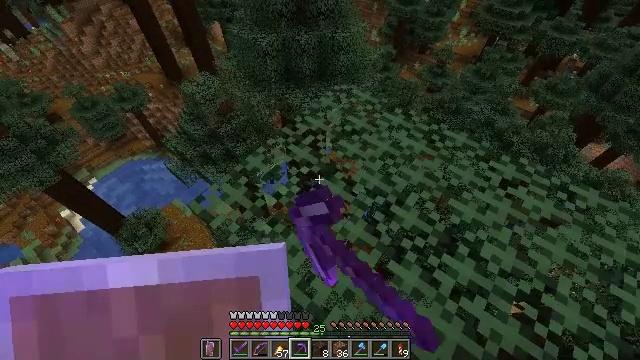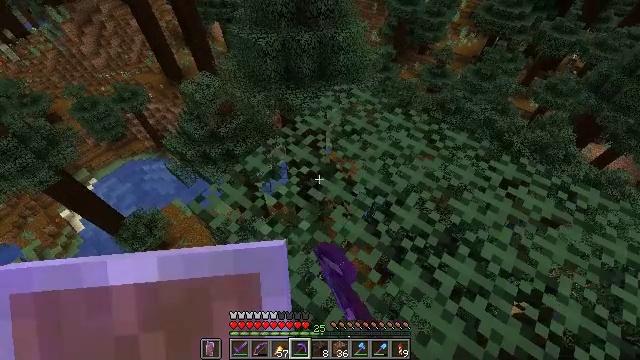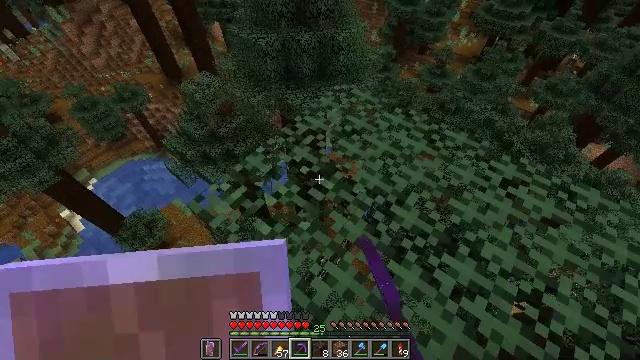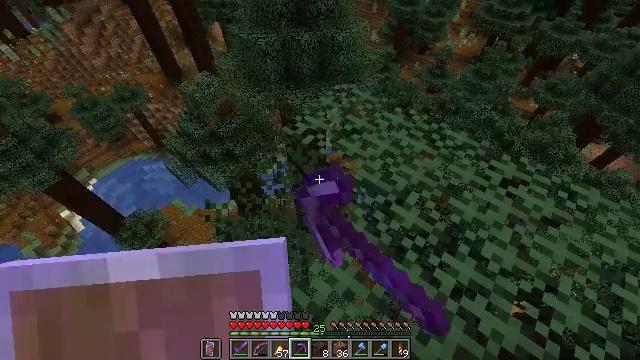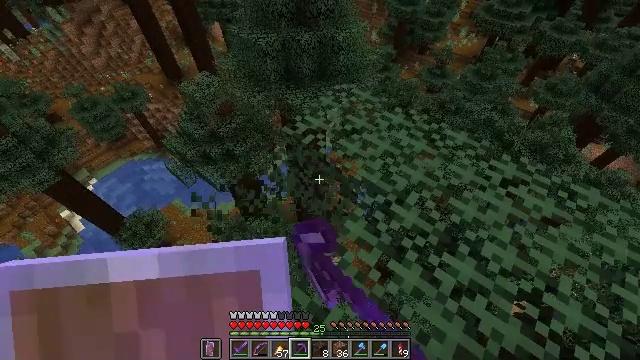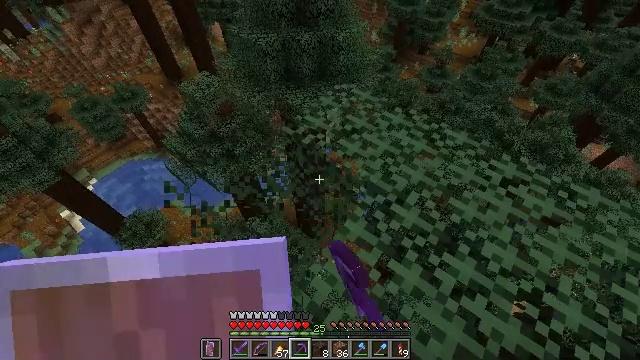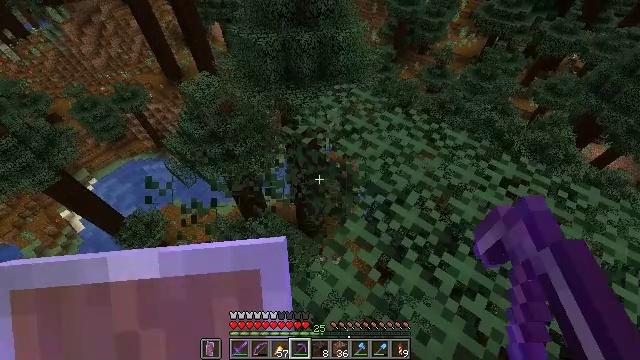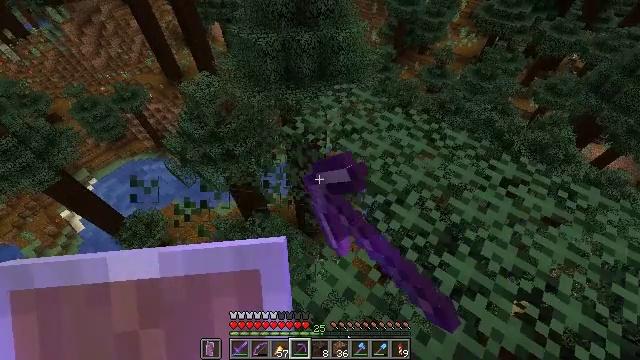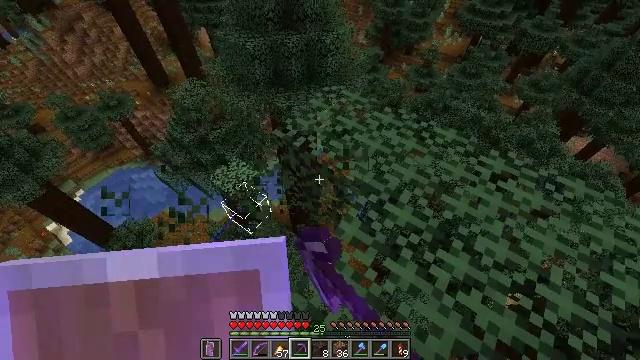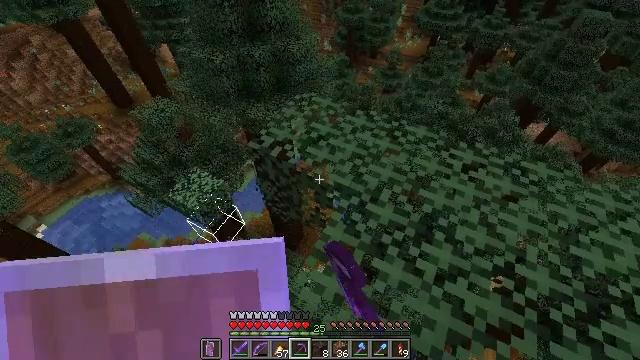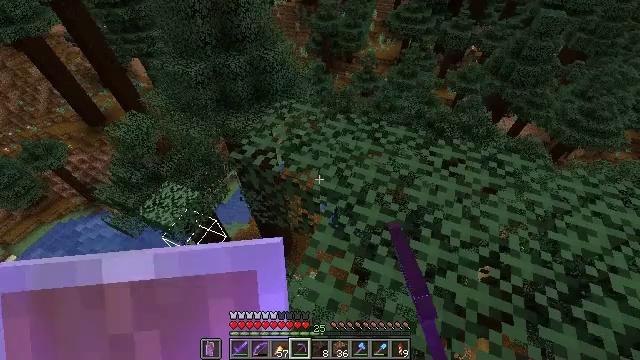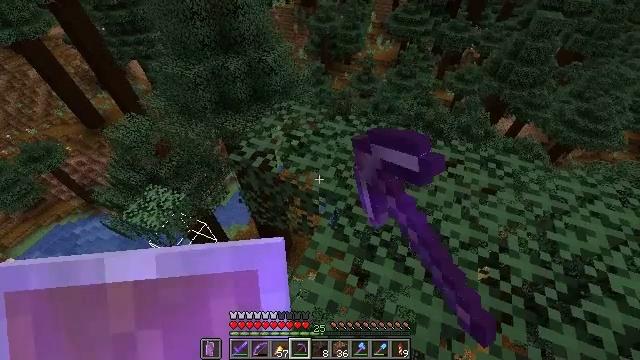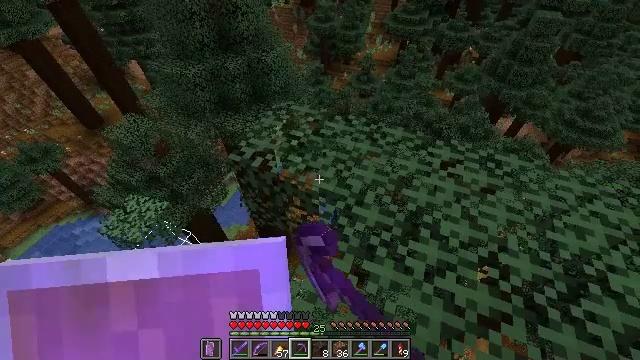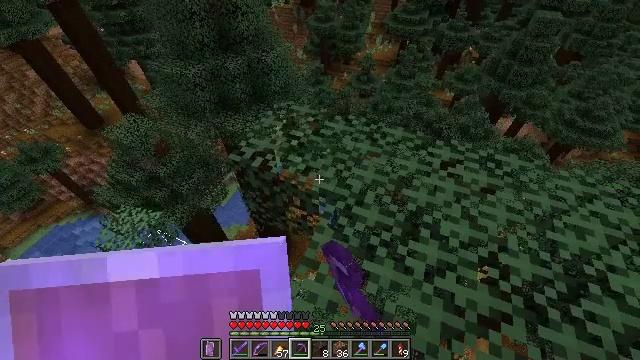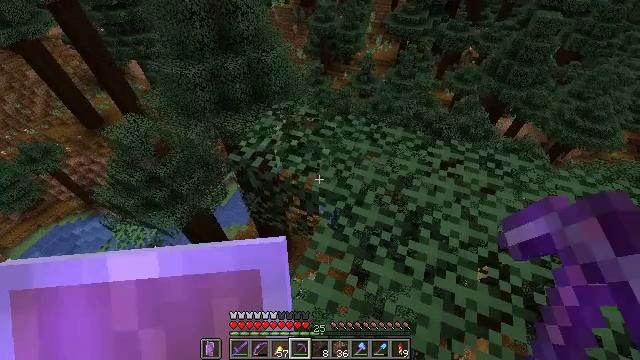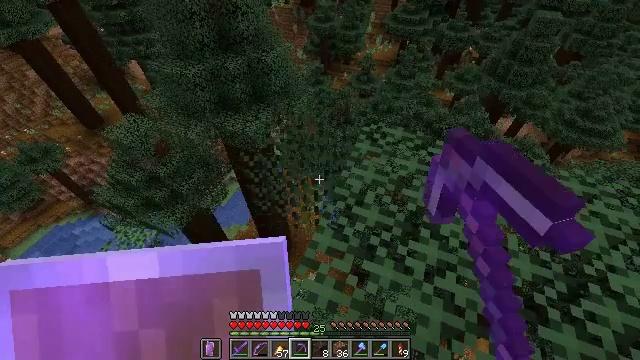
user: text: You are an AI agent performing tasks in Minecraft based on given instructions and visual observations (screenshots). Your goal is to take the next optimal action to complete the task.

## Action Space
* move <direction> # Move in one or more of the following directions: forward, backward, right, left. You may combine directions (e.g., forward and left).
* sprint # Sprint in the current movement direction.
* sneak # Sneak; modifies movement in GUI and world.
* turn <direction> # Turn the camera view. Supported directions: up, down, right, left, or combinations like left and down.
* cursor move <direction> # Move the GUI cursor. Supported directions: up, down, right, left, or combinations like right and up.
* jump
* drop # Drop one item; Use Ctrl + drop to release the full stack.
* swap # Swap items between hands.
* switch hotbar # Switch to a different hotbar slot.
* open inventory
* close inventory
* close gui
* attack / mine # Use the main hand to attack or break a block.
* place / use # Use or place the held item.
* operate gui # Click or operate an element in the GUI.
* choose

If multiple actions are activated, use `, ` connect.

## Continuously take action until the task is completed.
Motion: motion action
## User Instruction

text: Punch the spruce leaves to get saplings.
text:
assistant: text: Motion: attack / mine
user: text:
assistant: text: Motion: attack / mine
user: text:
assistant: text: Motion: attack / mine
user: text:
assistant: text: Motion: attack / mine
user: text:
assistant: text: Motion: attack / mine
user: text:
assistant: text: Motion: attack / mine
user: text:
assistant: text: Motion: attack / mine
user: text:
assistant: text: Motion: turn right, attack / mine
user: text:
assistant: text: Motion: turn right and up, attack / mine
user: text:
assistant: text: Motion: turn right and up, attack / mine
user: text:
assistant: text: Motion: attack / mine
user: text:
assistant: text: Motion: attack / mine
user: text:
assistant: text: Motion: attack / mine
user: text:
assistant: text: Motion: attack / mine
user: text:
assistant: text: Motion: attack / mine
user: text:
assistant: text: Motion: attack / mine
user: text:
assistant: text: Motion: attack / mine
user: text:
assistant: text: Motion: attack / mine
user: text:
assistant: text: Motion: attack / mine
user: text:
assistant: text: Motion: attack / mine
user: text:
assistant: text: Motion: turn right, attack / mine
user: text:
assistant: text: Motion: turn right, attack / mine
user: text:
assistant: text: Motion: turn right, attack / mine
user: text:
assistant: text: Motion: turn right, attack / mine
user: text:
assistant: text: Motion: attack / mine
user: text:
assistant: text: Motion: attack / mine
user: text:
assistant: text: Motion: attack / mine
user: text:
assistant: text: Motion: attack / mine
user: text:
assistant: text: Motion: attack / mine
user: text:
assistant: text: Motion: attack / mine